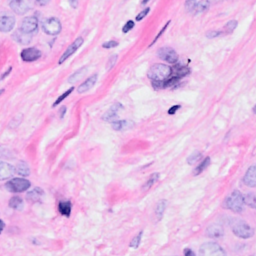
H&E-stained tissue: Breast